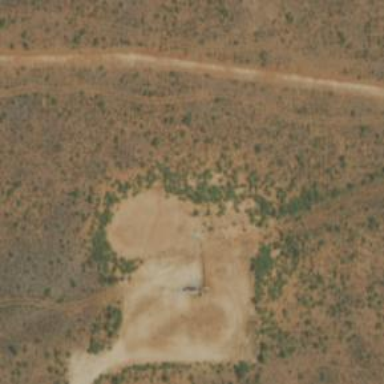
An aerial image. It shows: Wellsite surrounded by sand.